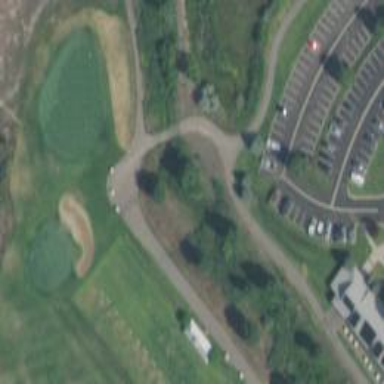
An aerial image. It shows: Track designated as Golf Cart Path.